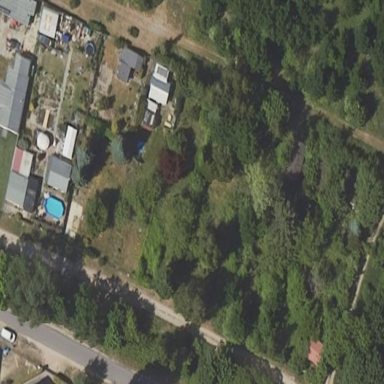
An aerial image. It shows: Allotments area.